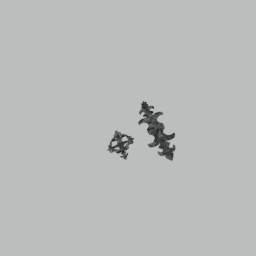
Label: mechanical